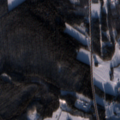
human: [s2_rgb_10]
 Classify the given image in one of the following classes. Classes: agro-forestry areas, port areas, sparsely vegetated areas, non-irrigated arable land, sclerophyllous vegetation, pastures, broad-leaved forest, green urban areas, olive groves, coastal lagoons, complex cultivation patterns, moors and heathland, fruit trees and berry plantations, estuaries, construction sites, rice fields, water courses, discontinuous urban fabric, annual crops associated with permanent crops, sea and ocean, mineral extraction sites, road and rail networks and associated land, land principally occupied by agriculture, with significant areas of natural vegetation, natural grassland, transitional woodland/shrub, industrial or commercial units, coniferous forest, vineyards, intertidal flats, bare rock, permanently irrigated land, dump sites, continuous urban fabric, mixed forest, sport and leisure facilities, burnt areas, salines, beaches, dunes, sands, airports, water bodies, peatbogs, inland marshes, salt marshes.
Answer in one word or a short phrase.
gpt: non-irrigated arable land, land principally occupied by agriculture, with significant areas of natural vegetation, coniferous forest, mixed forest